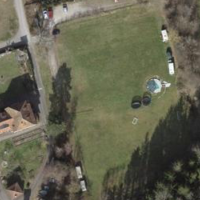
EUNIS habitat code: 24
Species observed at this site:
Sorbus aucuparia